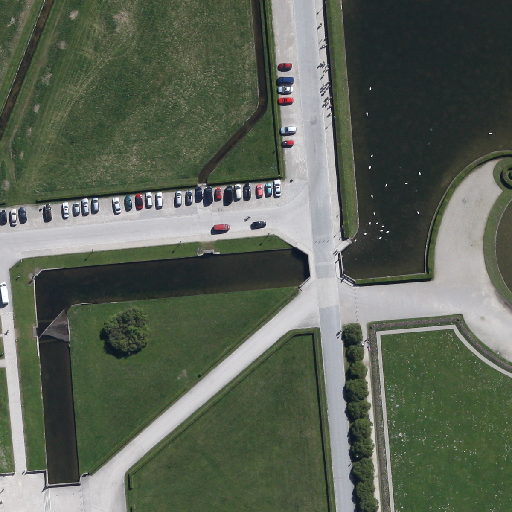
Referring expression: car